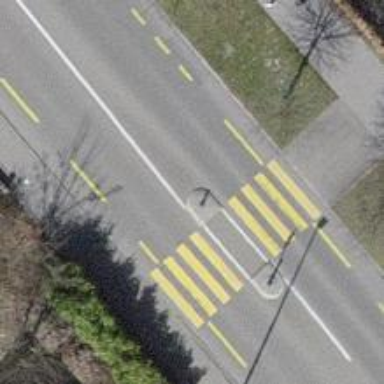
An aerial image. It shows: Marked crossing on the road.